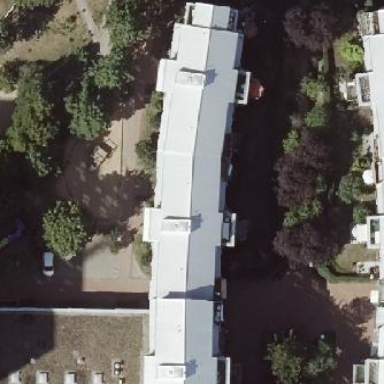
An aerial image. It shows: Building with apartments and flat roof.